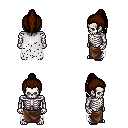
a pixel art fantasy rpg character, male body template, skeleton, white tattered cape, robe skirt, brown long topknot hairstyle, four views (front, back, left, right), 2x2 character sprite sheet, small pixel art, hard edges, no anti-aliasing